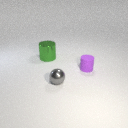
small gray metal sphere to the right of large green metal cylinder